Question: I have to group my sql query by week. But the record contains many years data. I used the query 'SELECT datepart(week, myDate) as week'. But under the week 1 it shows data from every year

How to group the weeks again having the same year
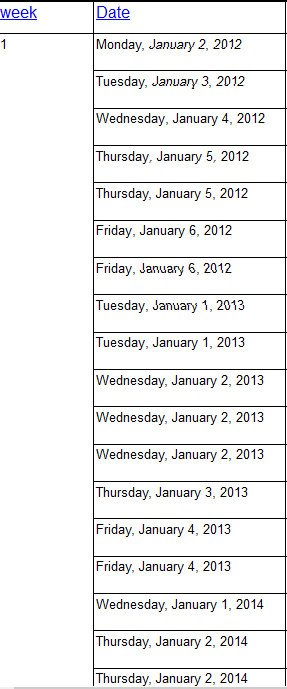
Answer: '''
SELECT datepart(week, myDate) as week, datepart(year, myDate) as year, ... from table group by concat(year, '-', week);
'''